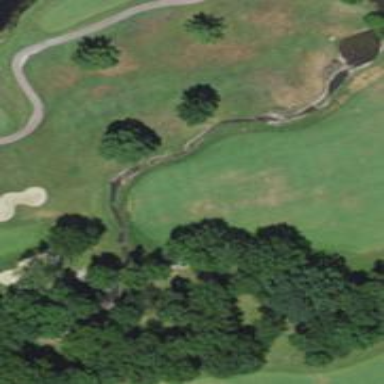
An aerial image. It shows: Pathway for golfing.